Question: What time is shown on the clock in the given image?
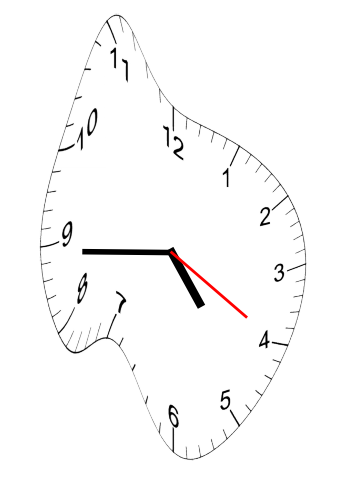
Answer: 04:44:20